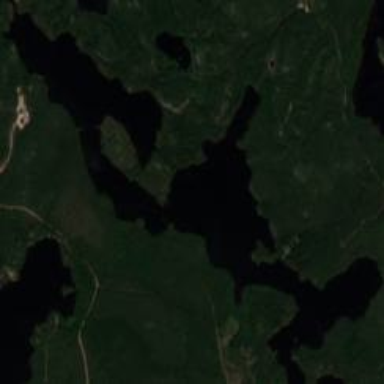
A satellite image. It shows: Serene lake surrounded by nature.